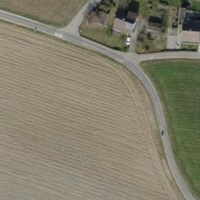
EUNIS habitat code: 52
Species observed at this site:
Matricaria discoidea